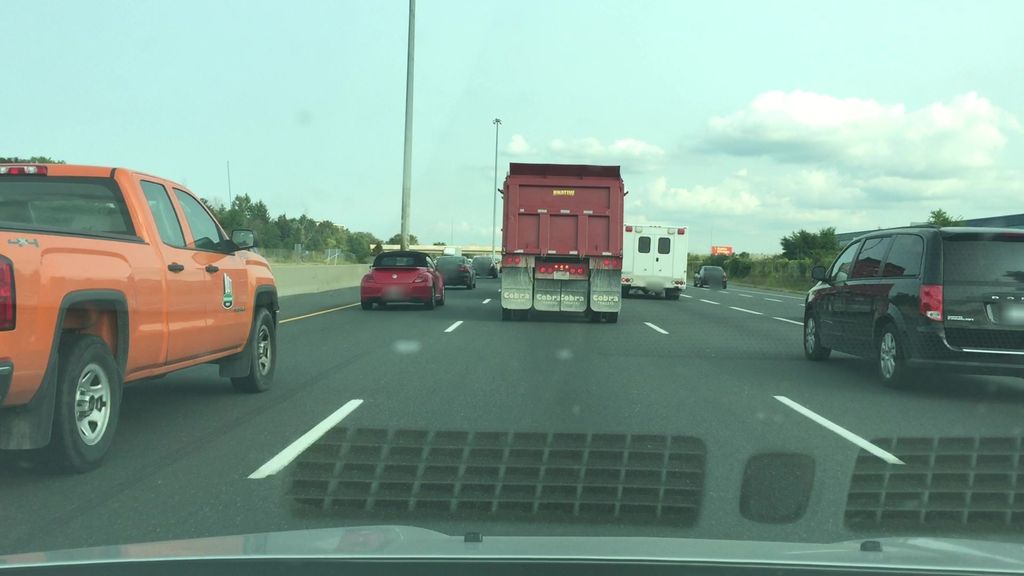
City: hamilton